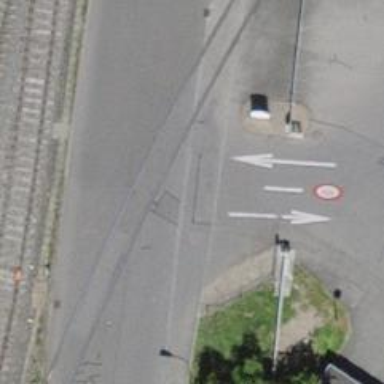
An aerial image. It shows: Uncontrolled level crossing for the railway.